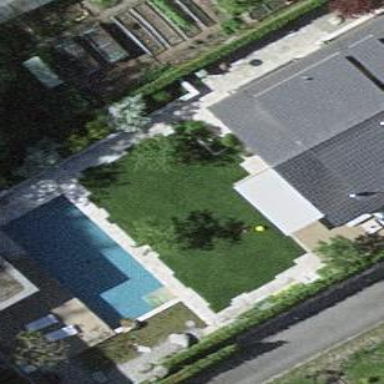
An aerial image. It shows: Swimming pool located in leisure land.